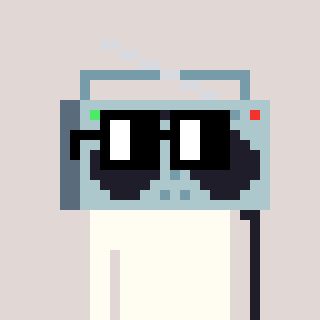
a pixel art character with square black glasses, a boombox-shaped head and a cold-colored body on a warm background